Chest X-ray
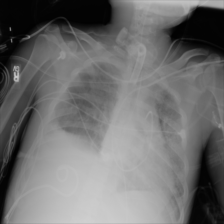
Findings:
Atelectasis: negative
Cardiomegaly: negative
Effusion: negative
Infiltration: negative
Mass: negative
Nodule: negative
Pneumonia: negative
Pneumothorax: negative
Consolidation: negative
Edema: negative
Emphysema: negative
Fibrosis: negative
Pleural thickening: negative
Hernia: negative